Interaction volume radius: 5 \u00c5
Interaction volume height: 20 \u00c5
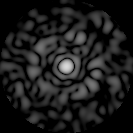
Disorder parameter: 0.815